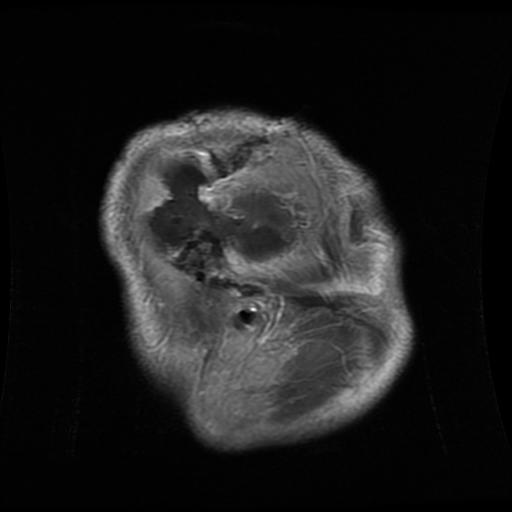
Label: glioma